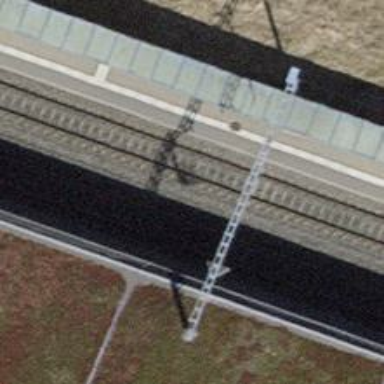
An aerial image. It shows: Stop position for public transport on the railway.